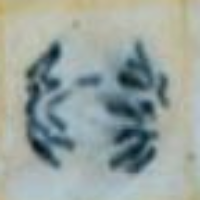
Label: anaphase